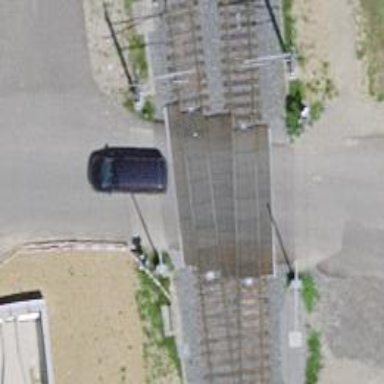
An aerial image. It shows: Level crossing on the railway with lights and full barrier.